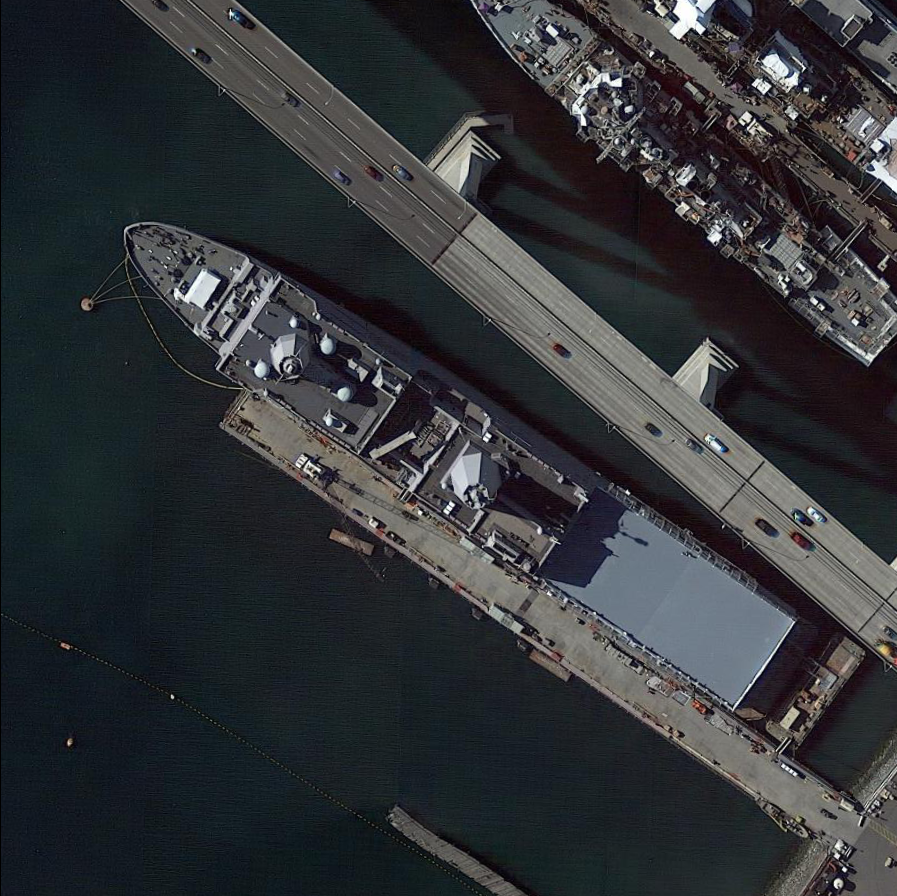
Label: San_Antonio-class_transport_dock